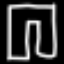
Label: pants